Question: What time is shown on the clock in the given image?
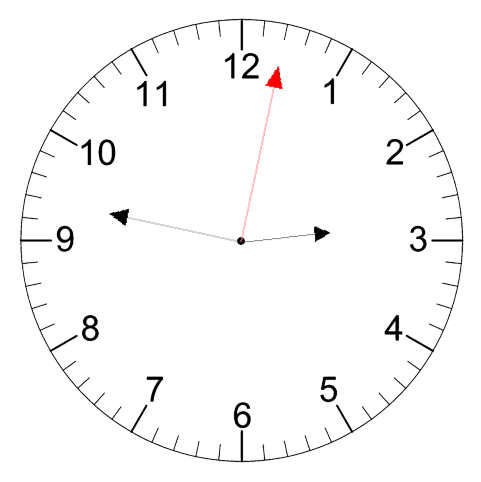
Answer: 02:47:02